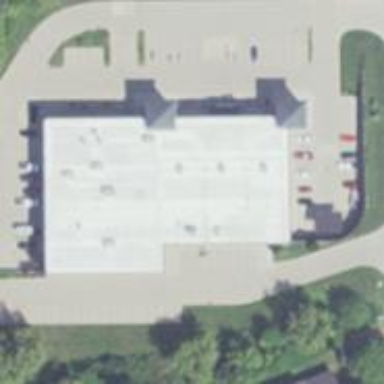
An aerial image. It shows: Building that houses motorcycle shop.